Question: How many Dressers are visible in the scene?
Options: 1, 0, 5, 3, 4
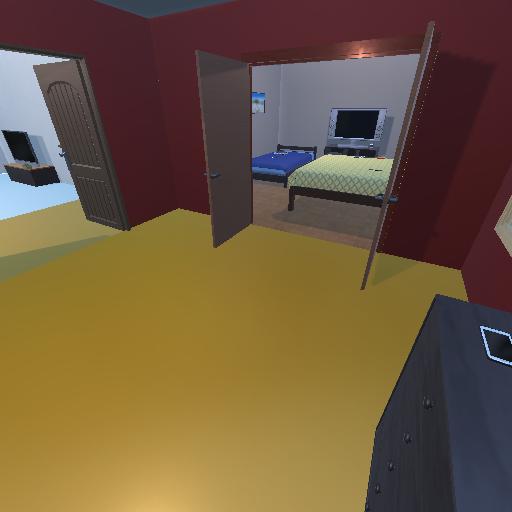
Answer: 1